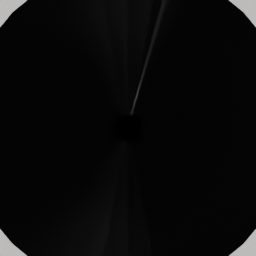
Label: lighting